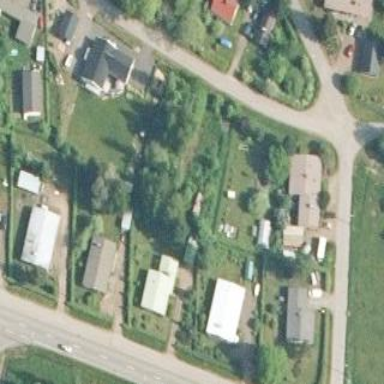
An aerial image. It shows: Residential area.